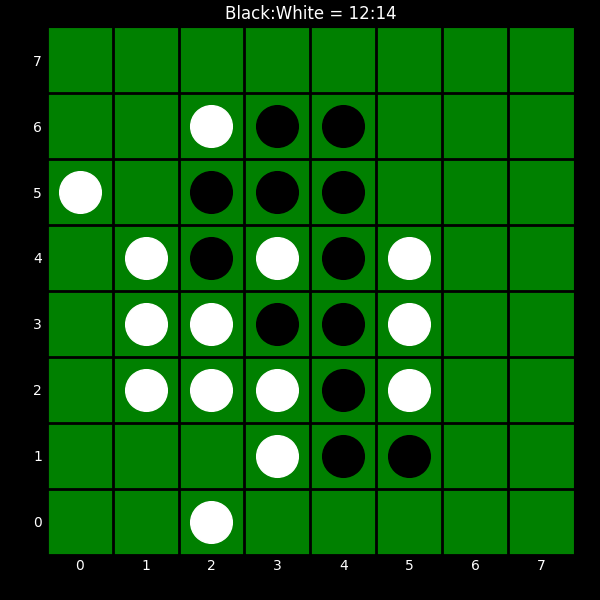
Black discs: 12
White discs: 14